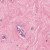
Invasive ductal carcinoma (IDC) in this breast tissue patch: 0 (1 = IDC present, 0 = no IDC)